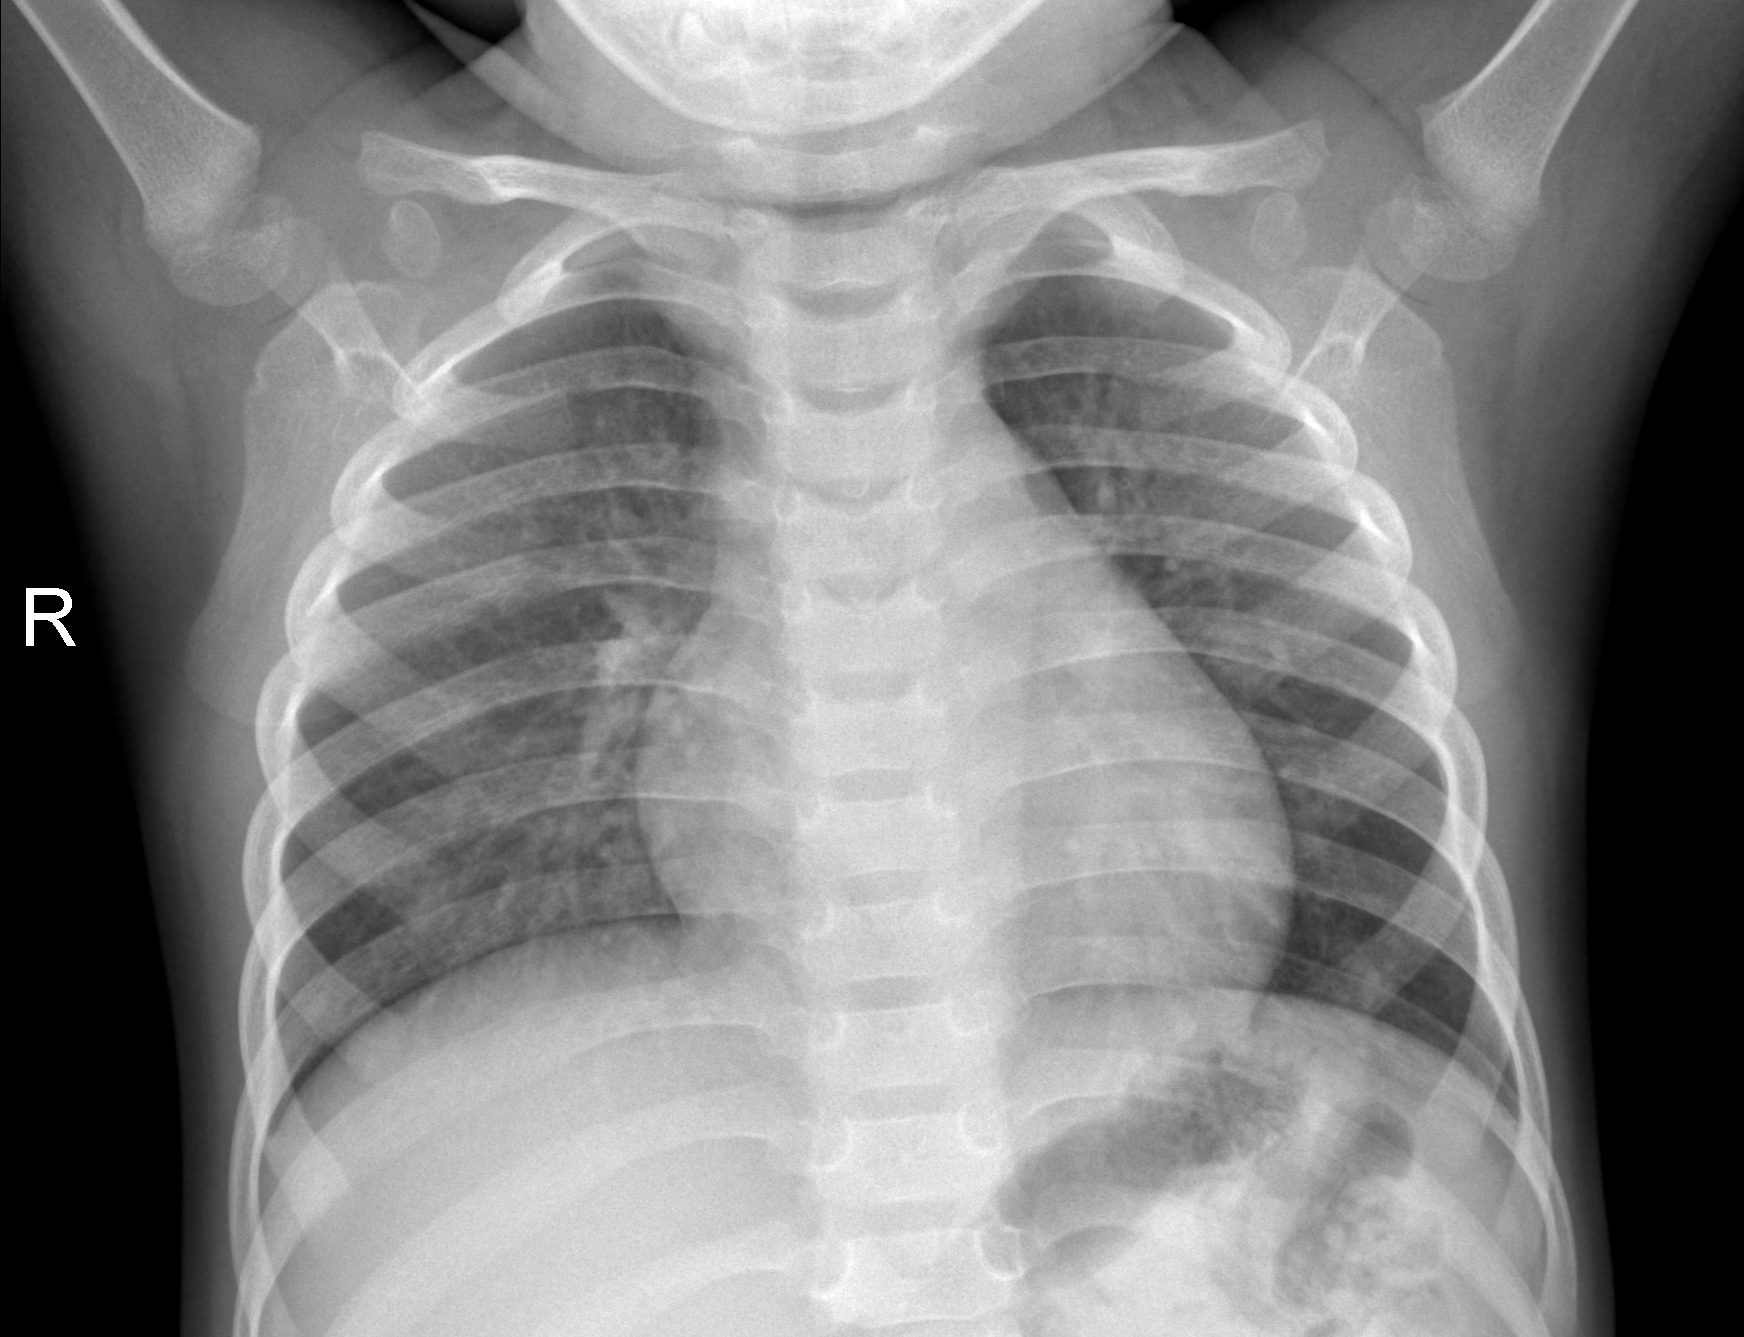
Diagnosis: NORMAL